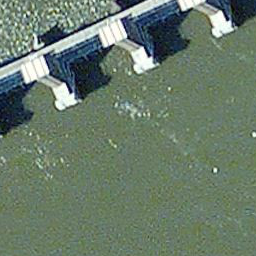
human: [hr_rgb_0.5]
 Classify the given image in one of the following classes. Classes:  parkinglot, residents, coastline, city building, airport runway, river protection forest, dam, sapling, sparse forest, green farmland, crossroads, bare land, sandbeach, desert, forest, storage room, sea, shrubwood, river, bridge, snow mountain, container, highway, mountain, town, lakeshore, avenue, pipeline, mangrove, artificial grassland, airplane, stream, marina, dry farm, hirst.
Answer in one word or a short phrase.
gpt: dam